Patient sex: M
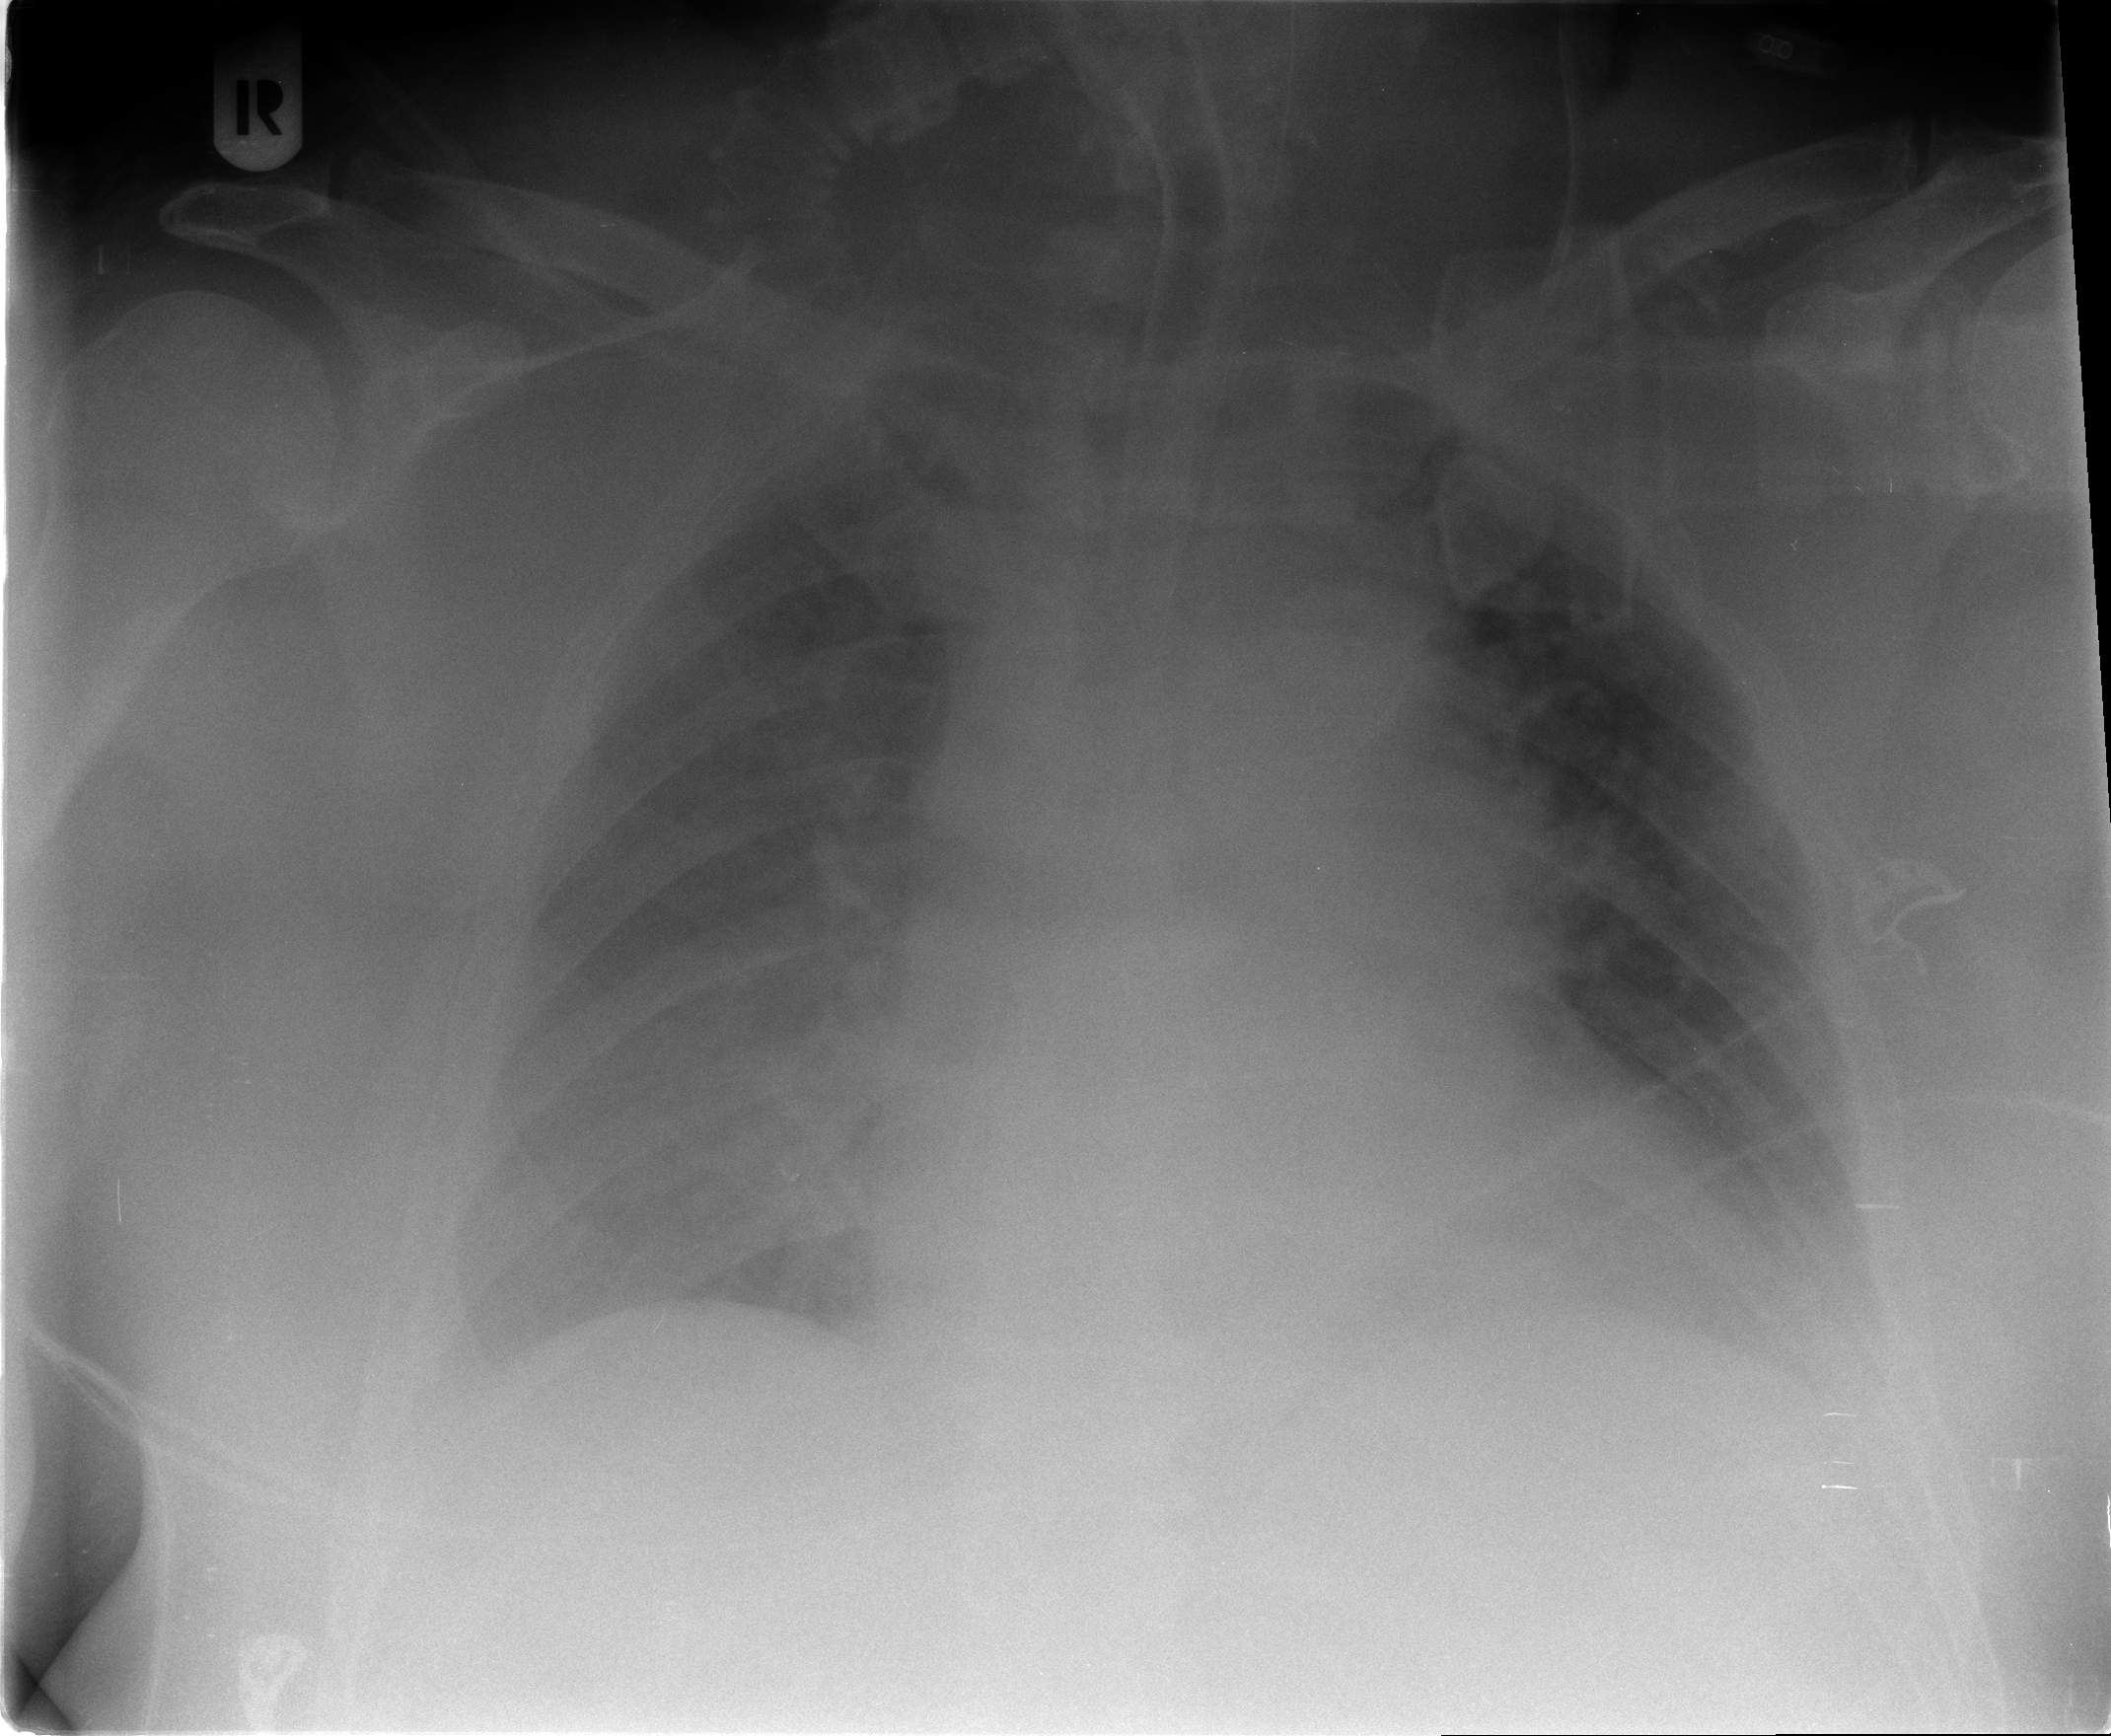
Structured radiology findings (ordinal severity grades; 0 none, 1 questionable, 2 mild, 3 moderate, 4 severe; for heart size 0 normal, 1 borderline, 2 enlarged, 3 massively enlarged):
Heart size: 2
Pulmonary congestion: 2
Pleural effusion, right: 2
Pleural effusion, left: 2
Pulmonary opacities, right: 2
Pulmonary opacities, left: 2
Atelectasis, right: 3
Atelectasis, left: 2